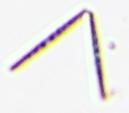
Label: Thalassionema